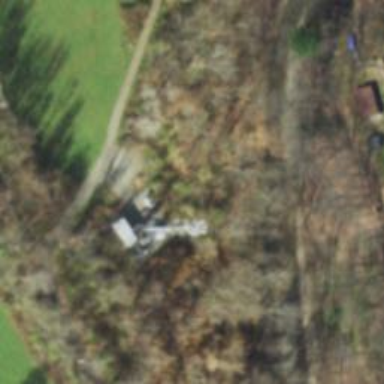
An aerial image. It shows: Mast tower used for communication.